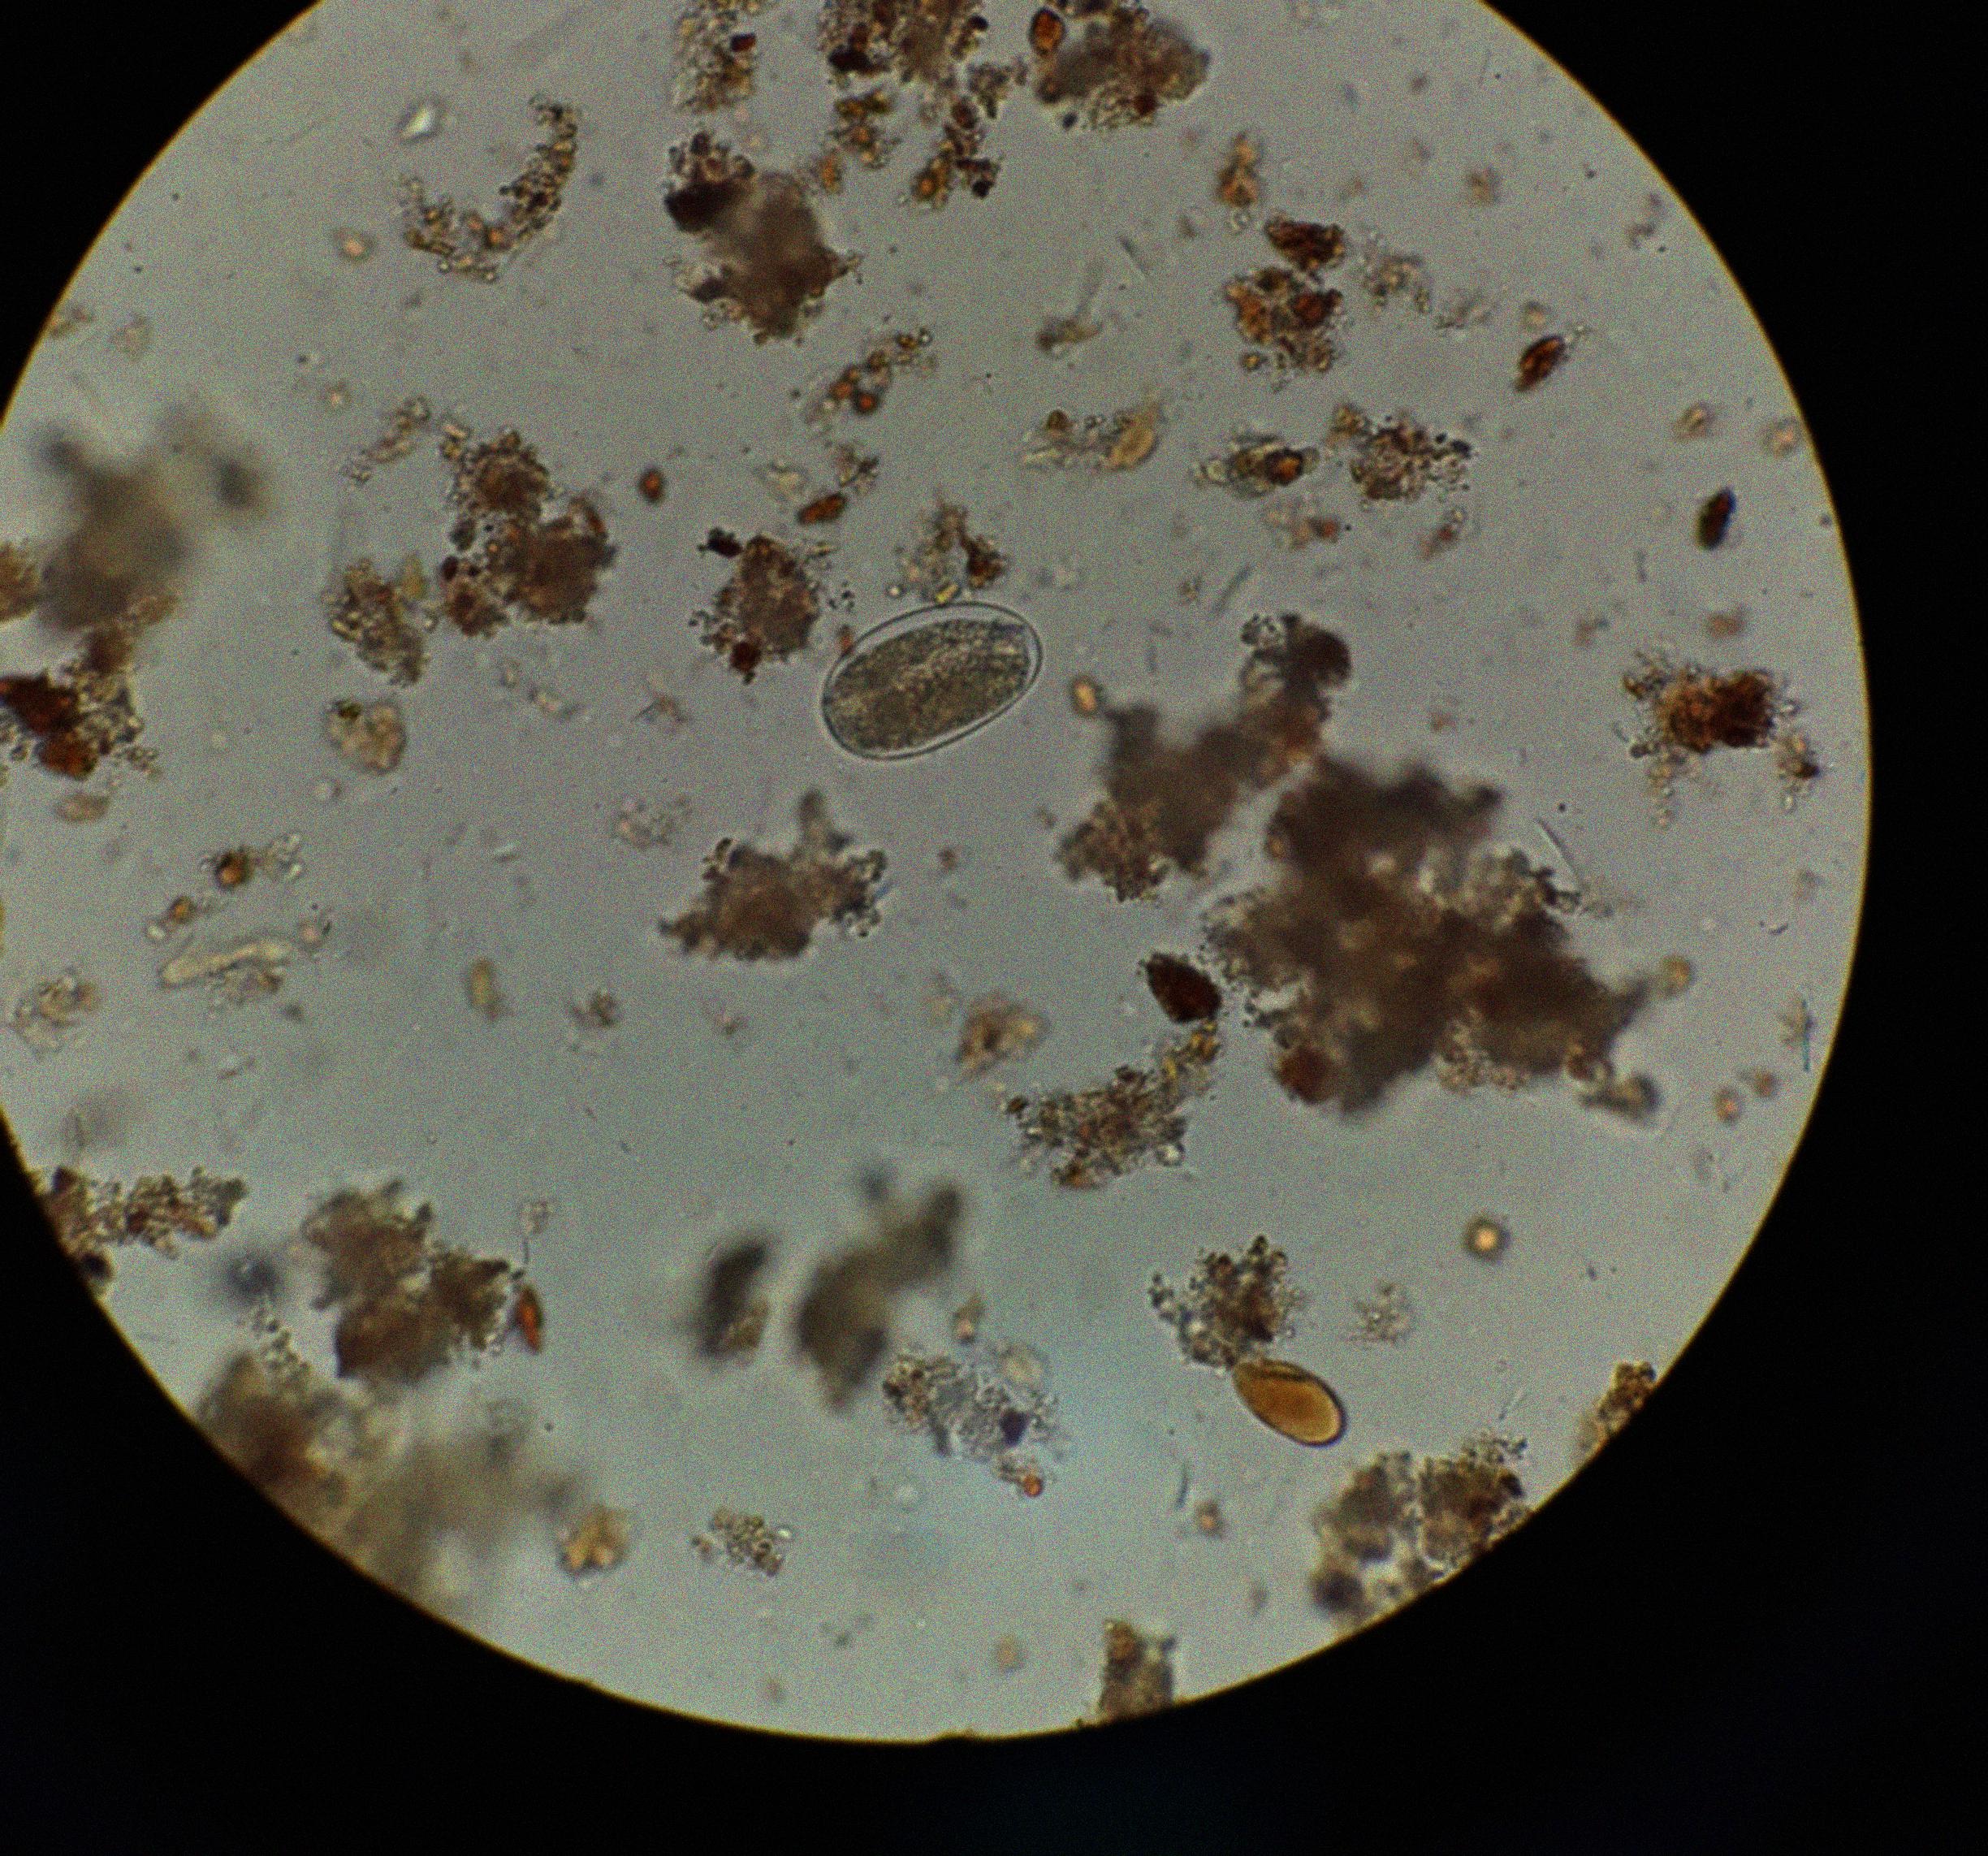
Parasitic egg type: Hookworm egg